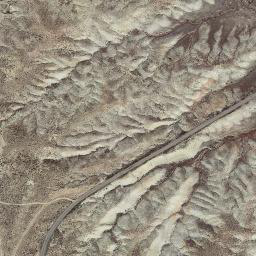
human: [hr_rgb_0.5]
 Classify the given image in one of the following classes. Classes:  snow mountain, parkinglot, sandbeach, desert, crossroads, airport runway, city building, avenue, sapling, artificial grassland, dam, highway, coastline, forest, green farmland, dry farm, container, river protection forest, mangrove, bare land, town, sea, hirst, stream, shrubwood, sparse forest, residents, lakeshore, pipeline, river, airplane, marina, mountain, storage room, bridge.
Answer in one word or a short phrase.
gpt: mountain